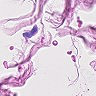
Metastatic tissue present: no